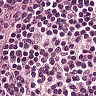
Metastatic tissue present: no